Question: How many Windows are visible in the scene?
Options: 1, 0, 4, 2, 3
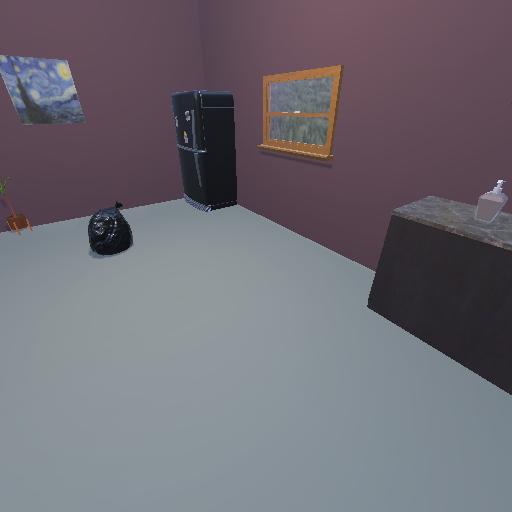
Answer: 1